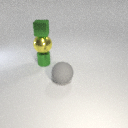
small green metal cube above small green metal cylinder